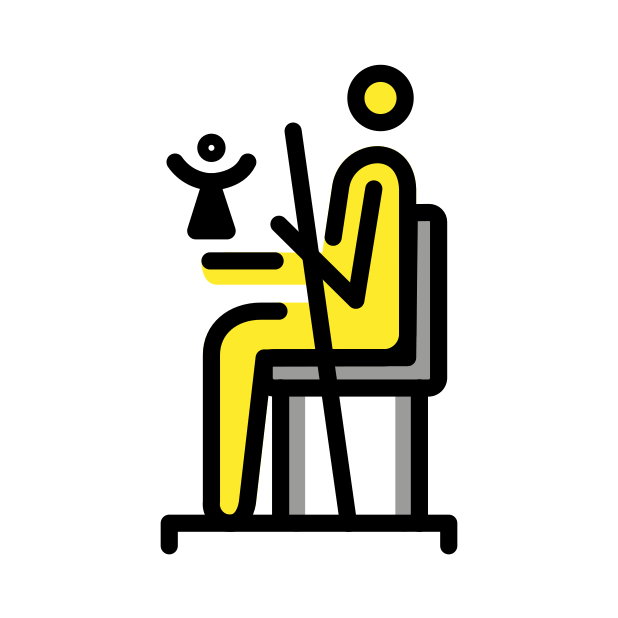
statue of zeus at olympia